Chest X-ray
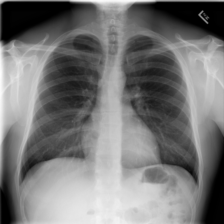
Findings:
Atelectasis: negative
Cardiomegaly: negative
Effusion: negative
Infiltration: negative
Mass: negative
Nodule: negative
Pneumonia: negative
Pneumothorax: negative
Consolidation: negative
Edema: negative
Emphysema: negative
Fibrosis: negative
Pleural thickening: negative
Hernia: negative